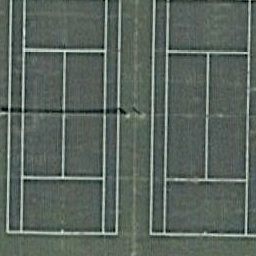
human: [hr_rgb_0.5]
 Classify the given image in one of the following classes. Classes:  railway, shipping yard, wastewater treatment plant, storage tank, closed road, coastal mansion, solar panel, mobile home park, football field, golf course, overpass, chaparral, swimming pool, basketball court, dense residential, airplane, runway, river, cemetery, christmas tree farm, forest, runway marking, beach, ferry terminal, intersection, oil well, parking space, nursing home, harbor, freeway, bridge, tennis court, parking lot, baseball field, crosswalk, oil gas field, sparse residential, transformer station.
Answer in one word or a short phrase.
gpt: tennis court